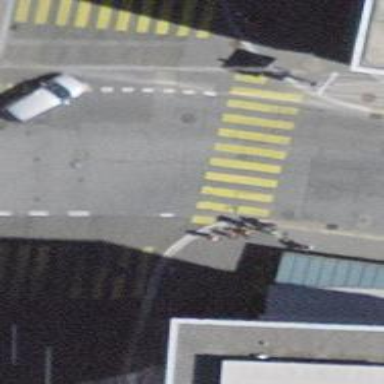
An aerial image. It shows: Road crossing with traffic signals.